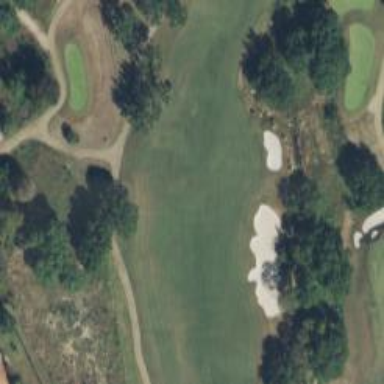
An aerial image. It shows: Golf hole.